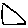
Label: triangle